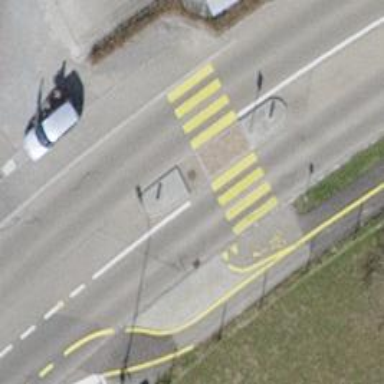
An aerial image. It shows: Marked footway crossing with pedestrian island.